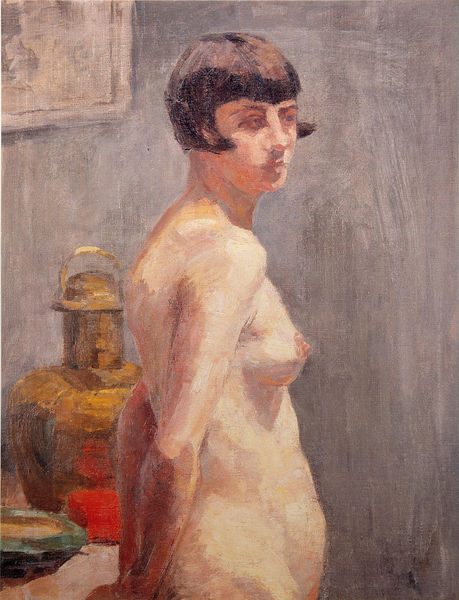
Titel: Weiblicher Akt im Profil
Künstler: Fritz Wimmer
Standort: München
Institution: Galerie von Abercron
Schlagwörter: akt, dunkel, gemälde, kopf, körper, nackt, schatten, grün, mädchen, braun, brust, busen, fenster, frau, frisur, grau, haar, hell, lampe, laterne, licht, mund, nase, profil, rücken, schwarz, tisch, weiss, rot, flasche, wand, arm, arme, augen, schale, schüssel, teller, bild, portrait, porträt, auge, gold, haare, halbfigur, interieur, augenbrauen, rosa, kanne, krug, vase, modell, studie, hof, bauch, junge frau, brustwarze, schimmer, gefäß, seite, femme fatale, brus, lichtquelle, pokal, bild im bild, aktstudie, bob, pagenkopf, aktmalerei, augen blick, bubikopf